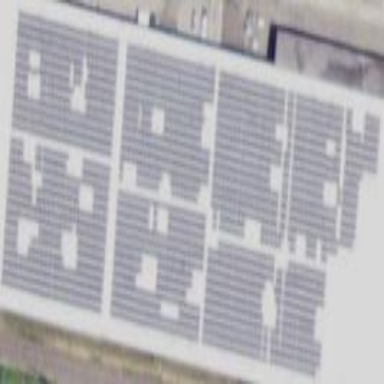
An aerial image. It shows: Solar photovoltaic panel generator.